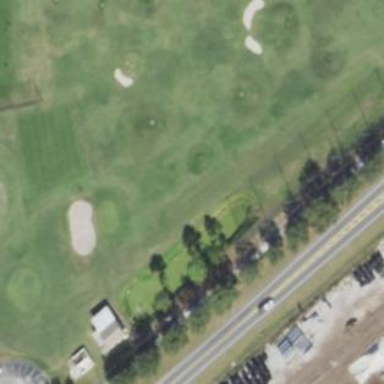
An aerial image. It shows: Golf course.